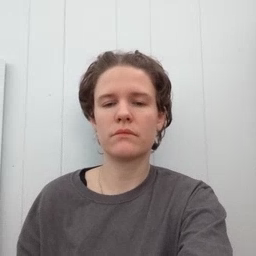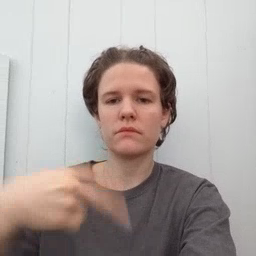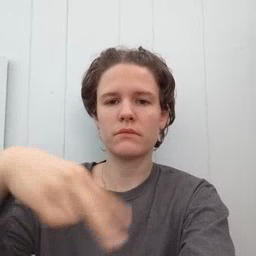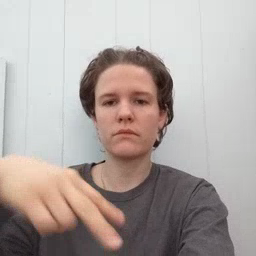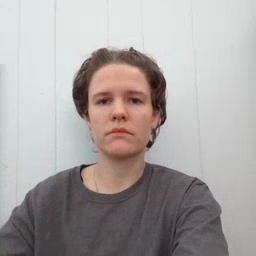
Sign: dance